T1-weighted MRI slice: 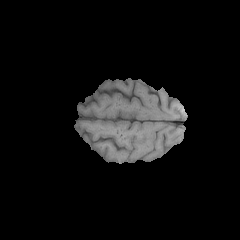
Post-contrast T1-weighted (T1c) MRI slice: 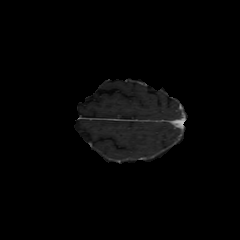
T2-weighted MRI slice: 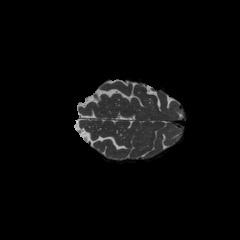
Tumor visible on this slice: no